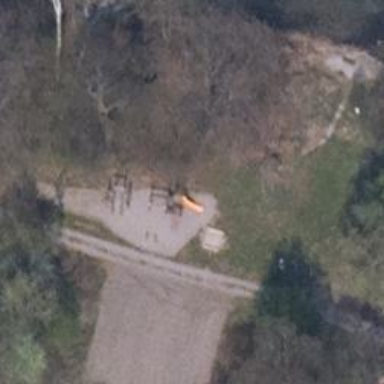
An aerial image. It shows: Playground area for leisure activities on the land.